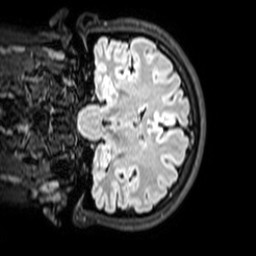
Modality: T1w
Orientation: coronal
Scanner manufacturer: philips
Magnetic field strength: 3 T
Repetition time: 4.8 s
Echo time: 0.2586 s